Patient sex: M
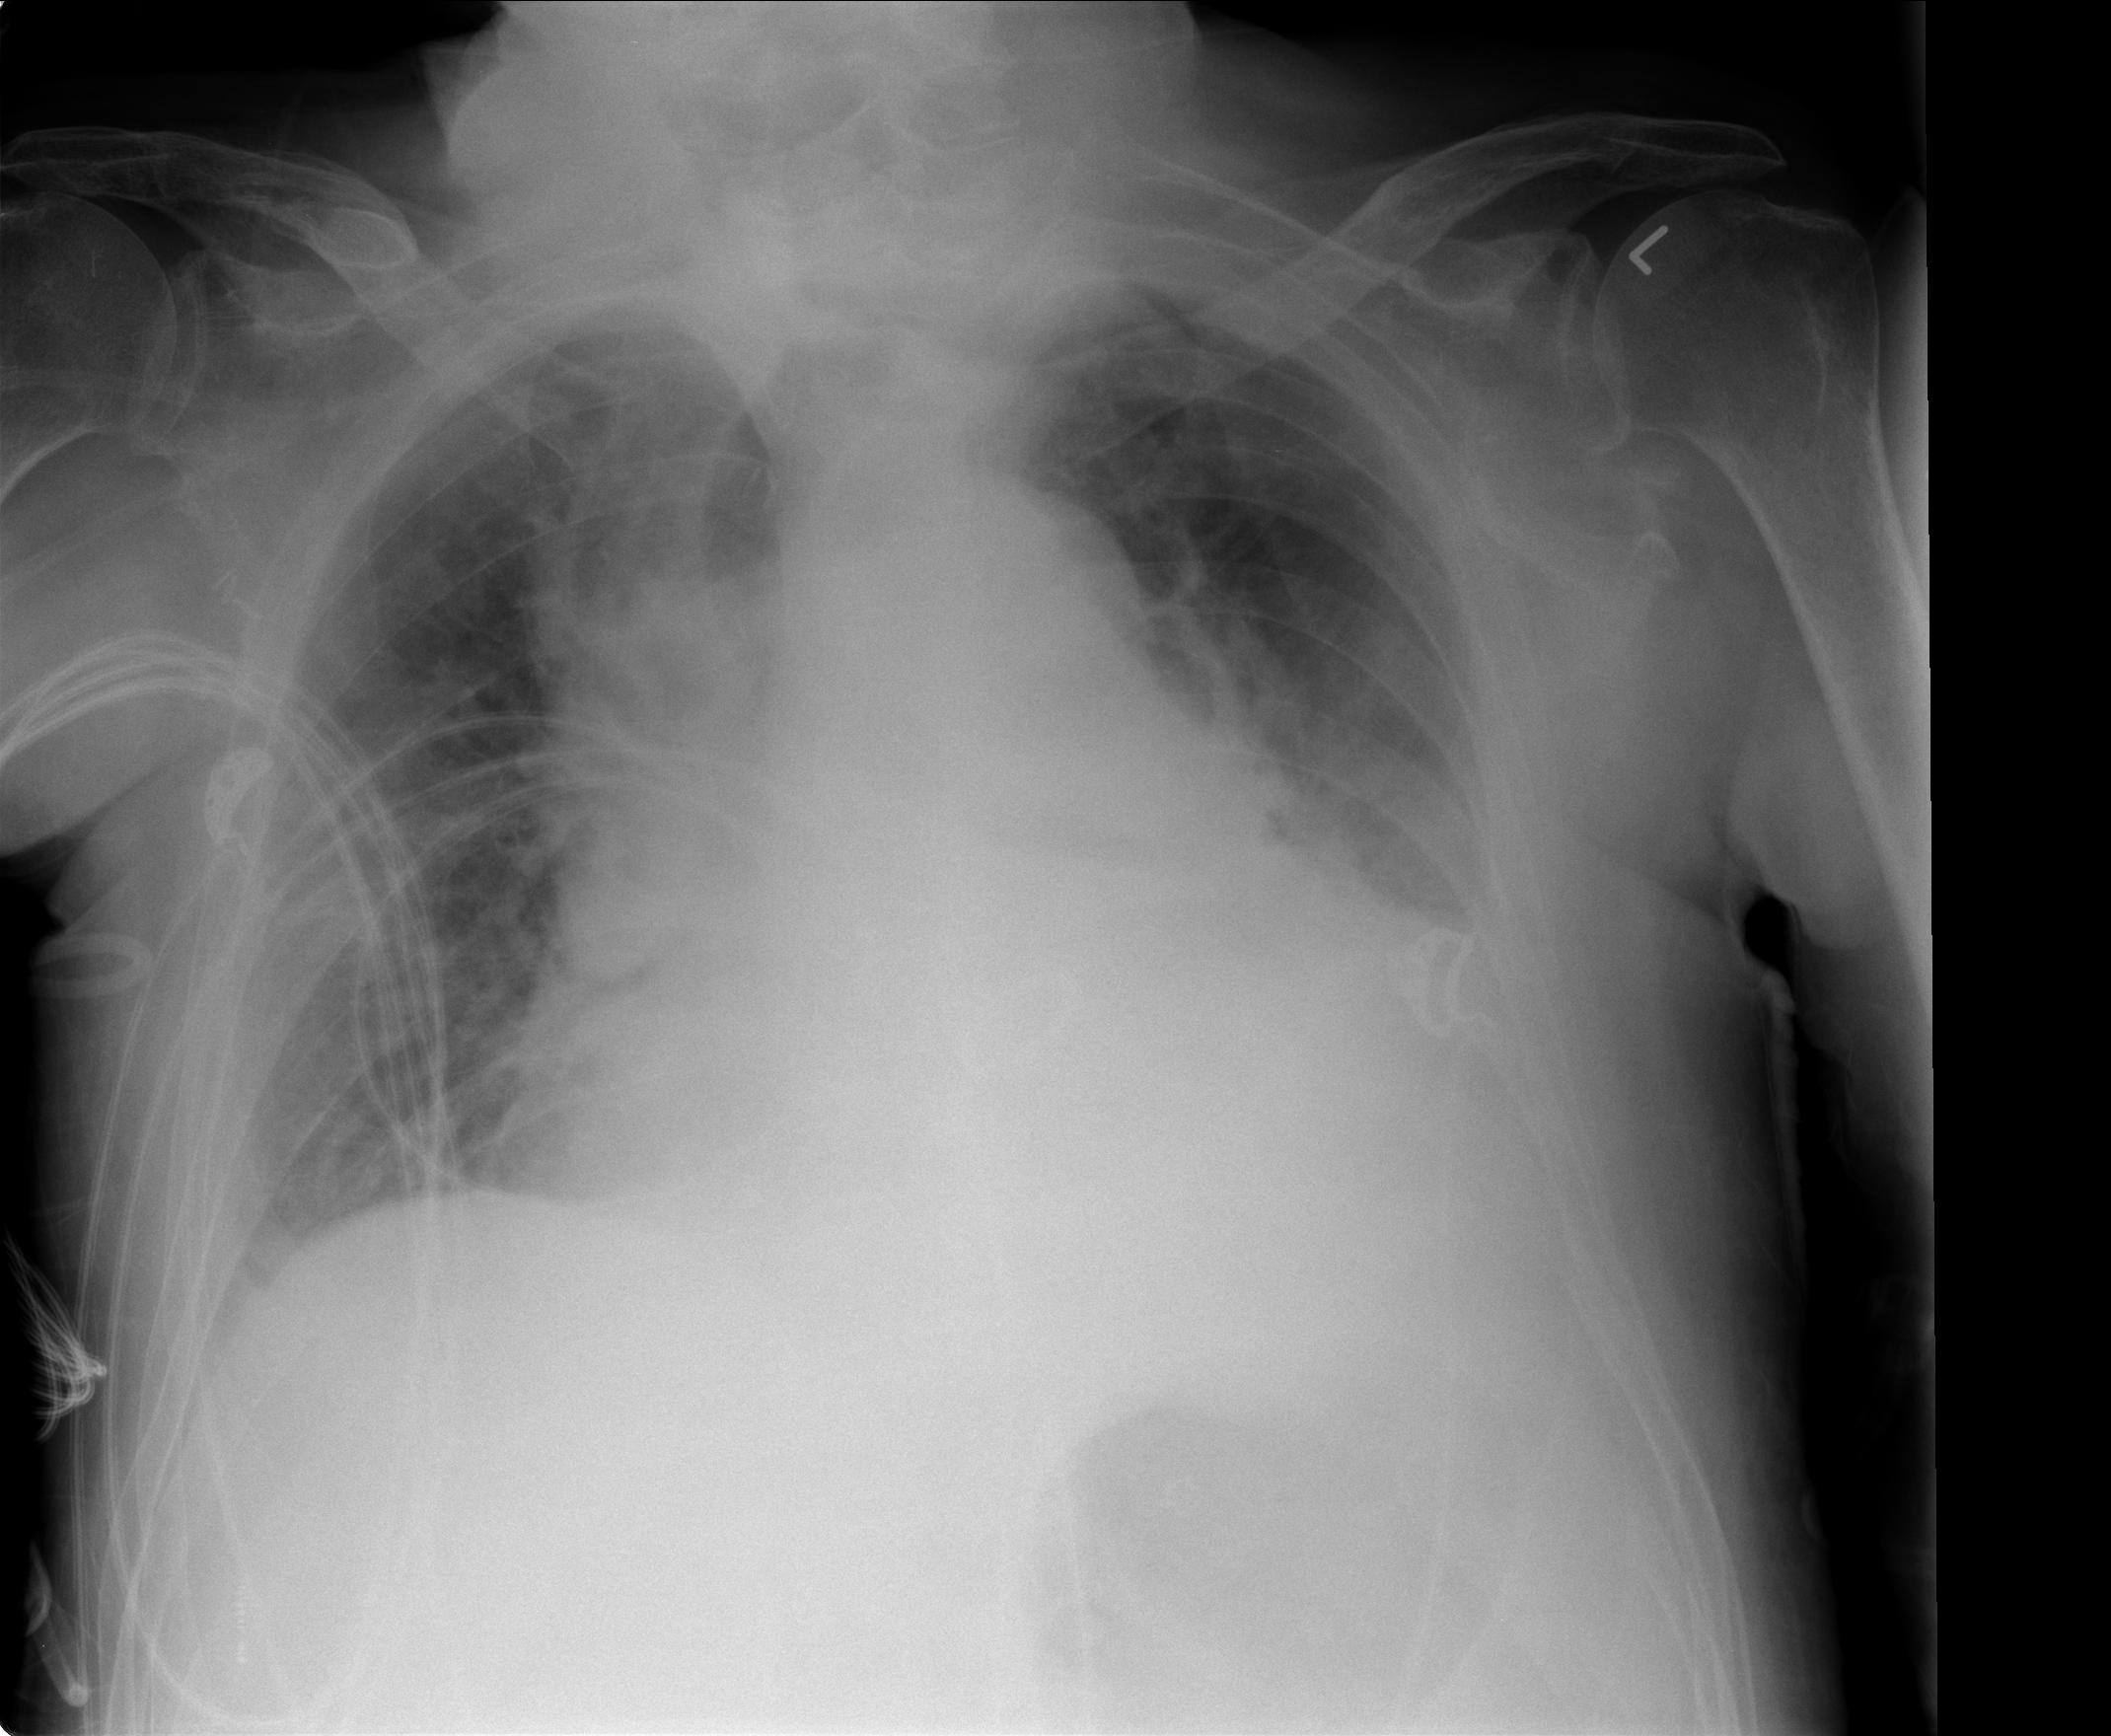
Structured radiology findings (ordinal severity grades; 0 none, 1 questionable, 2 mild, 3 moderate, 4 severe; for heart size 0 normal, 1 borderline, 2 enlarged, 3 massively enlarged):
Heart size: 3
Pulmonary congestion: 3
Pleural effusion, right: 2
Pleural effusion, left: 3
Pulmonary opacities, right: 2
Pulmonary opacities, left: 2
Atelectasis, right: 2
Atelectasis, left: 2